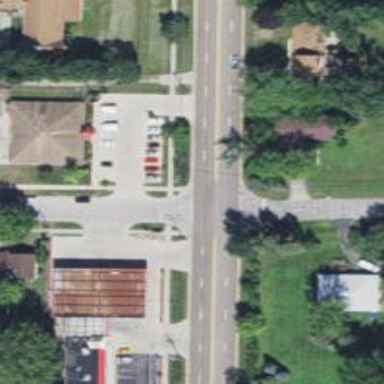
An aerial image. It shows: Footway with asphalt surface and crossing.